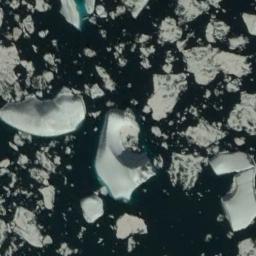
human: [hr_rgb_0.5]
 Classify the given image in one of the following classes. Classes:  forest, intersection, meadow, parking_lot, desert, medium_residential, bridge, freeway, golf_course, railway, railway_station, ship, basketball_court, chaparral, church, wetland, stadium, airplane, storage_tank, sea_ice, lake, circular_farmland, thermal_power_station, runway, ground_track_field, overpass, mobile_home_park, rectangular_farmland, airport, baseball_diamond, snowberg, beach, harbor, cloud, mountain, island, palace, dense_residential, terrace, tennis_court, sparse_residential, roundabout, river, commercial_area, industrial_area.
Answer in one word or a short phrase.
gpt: sea_ice